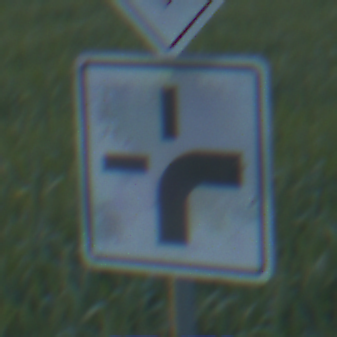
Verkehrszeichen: VerlaufVorfahrtsstrasse3
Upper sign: Vorfahrtsstrasse
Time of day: SunriseSunset
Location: Outdoor (Nature)
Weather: PartlyCloudy
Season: NotSpecified
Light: Natural